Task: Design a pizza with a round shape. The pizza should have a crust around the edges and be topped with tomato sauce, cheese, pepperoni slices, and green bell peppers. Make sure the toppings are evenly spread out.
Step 75:
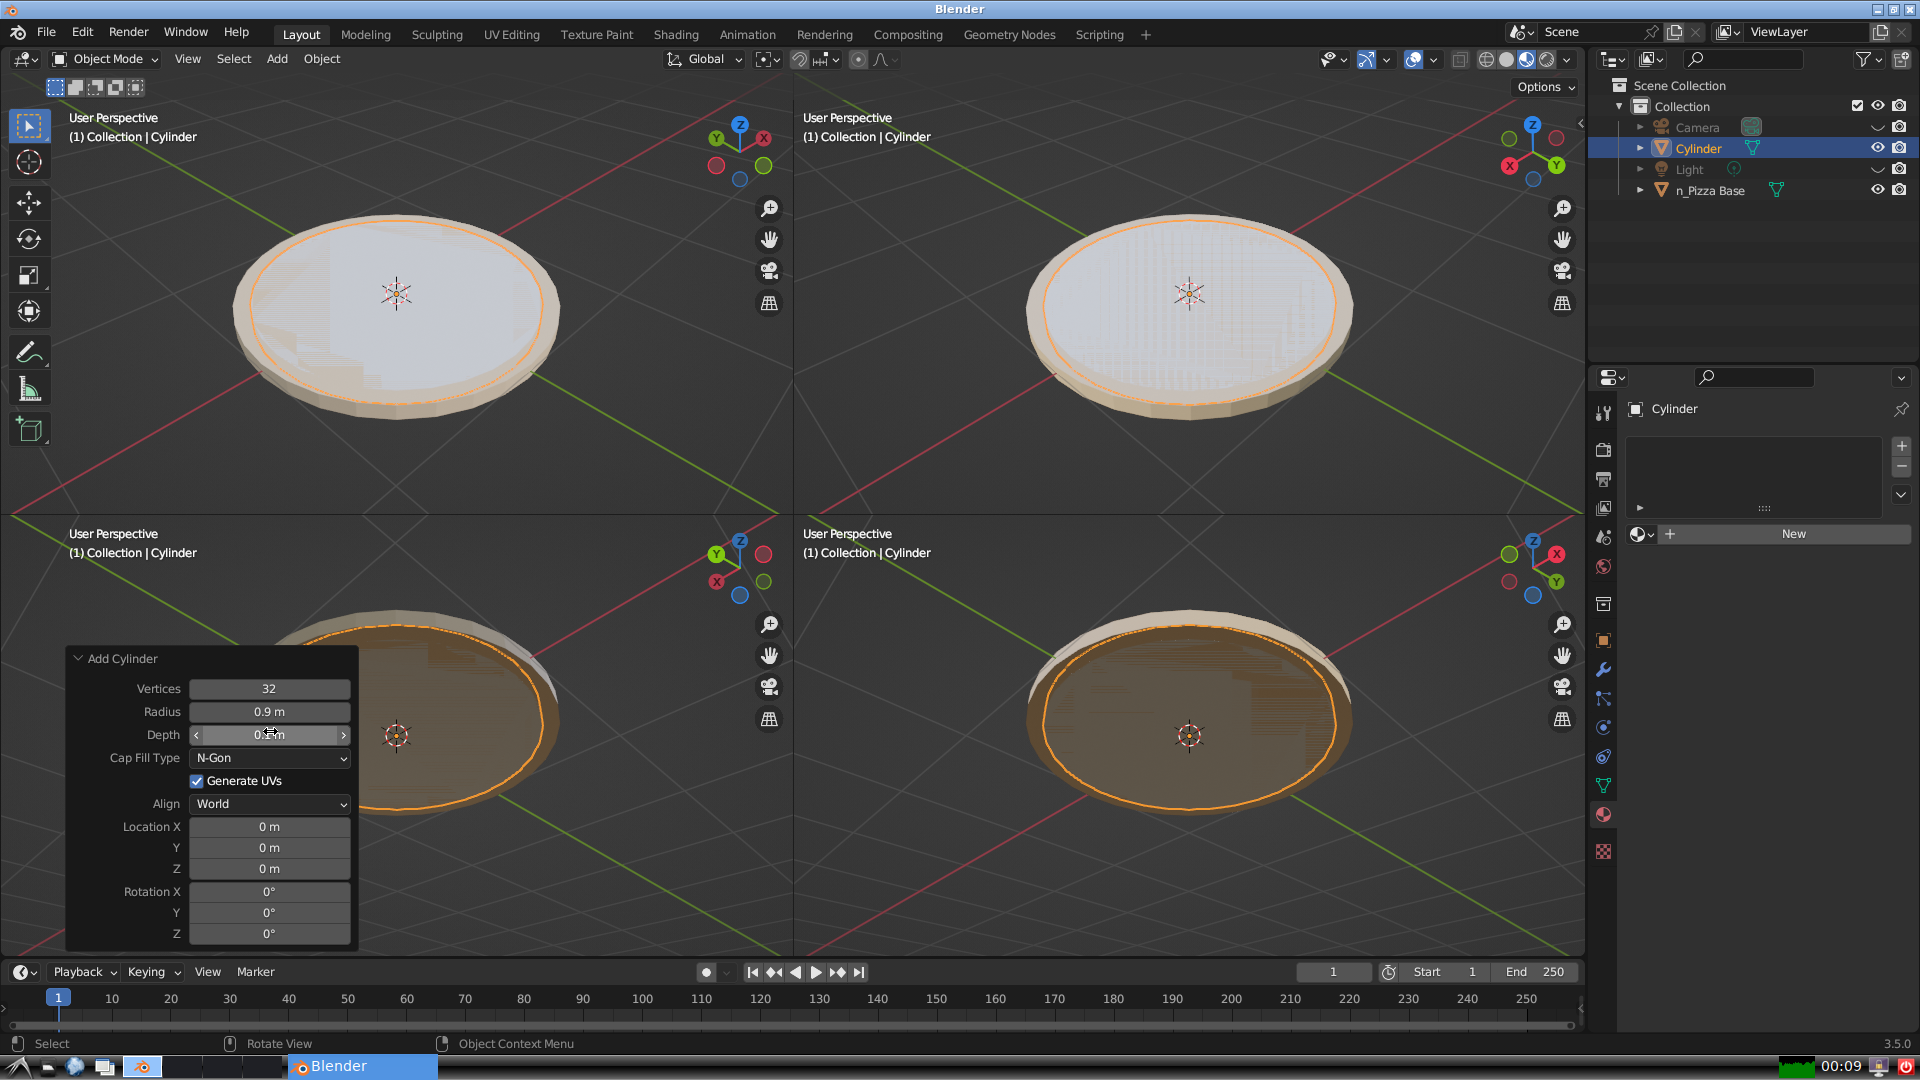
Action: click: no